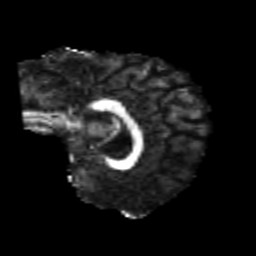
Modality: FA
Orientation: sagittal
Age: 25
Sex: female
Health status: healthy
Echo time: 0.074 s